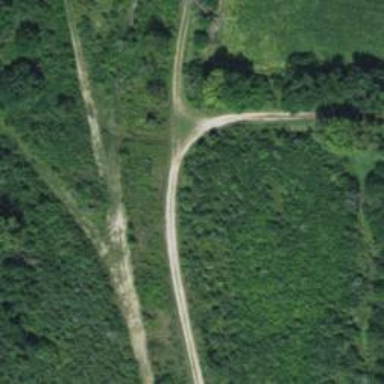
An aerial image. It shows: Abandoned road.